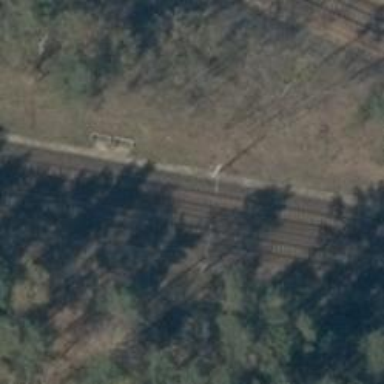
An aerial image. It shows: Milestone along the railway with catenary mast.